Проводящий стержень подвешен горизонтально на двух легких проводах в магнитном поле, индукция которого направлена вертикально вниз и по модулю равна $B=1~Тл$ (см. рисунок).  Длина стержня $l=0.2~м$, мacca $m=10~г$, длина проводов $l_{1}=0.1~м$. K точкам закрепления проводов подключают конденсатор емкостью $C=100~мкф$, заряженный до напряжения $U=100~В$. Определить:
максимальный угол отклонения системы от положения равновесия после разрядки конденсатора, считая, что разрядка происходит за очень малое время;
емкость $C_{1}$ конденсатора, при разрядке которого система отклонится на угол $\alpha=3^{\circ}$, если при разрядке заряженного до такого же напряжения конденсатора емкостью $C_{0}=10~мкф$ угол отклонения $\beta=2^{\circ}$.
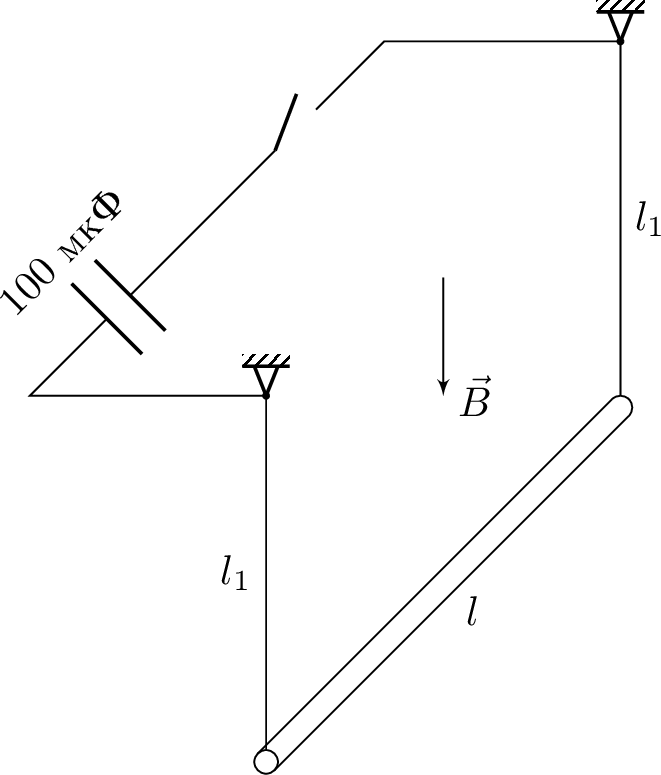
максимальный угол отклонения системы от положения равновесия после разрядки конденсатора, считая, что разрядка происходит за очень малое время;
Ответ: $$ \alpha=2 \arcsin \left(\frac{B C U l}{2 m \sqrt{g l_{1}}}\right)= 2 \arcsin (0.1) \approx 12^{\circ}. $$

емкость $C_{1}$ конденсатора, при разрядке которого система отклонится на угол $\alpha=3^{\circ}$, если при разрядке заряженного до такого же напряжения конденсатора емкостью $C_{0}=10~мкф$ угол отклонения $\beta=2^{\circ}$.
Ответ: $$ C_{1}=C_{0} \frac{\alpha_{1}}{\alpha_{0}}=15~мкФ. $$
Темы:
T, Электричество, Цепи, Цепь с конденсатором, Математический маятник, Всероссийские, Движение в магнитном поле